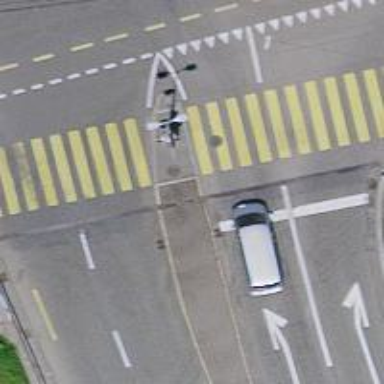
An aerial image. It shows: Kerb barrier.